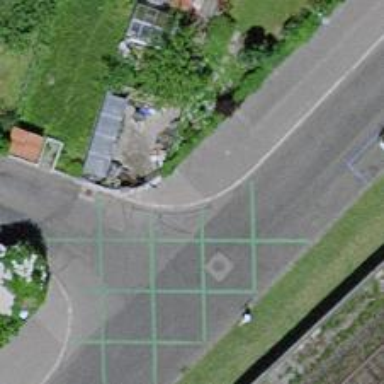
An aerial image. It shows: Kerb serving as barrier.